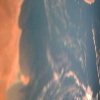
Label: water